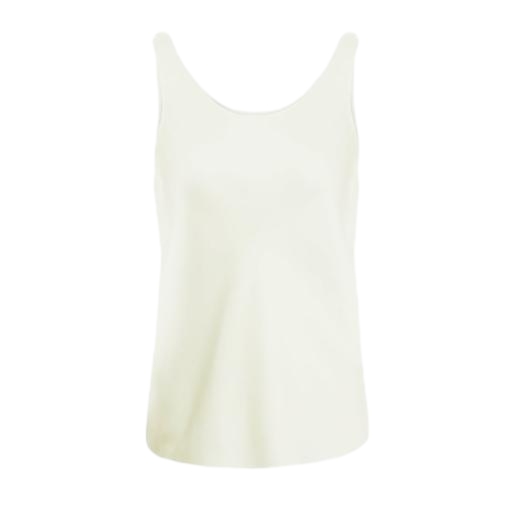
white leather tank top, white curved hem tank top, light yellow tank top, white background